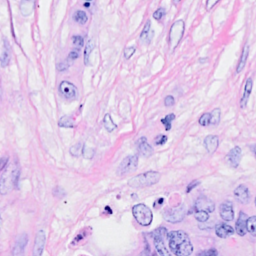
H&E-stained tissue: Breast